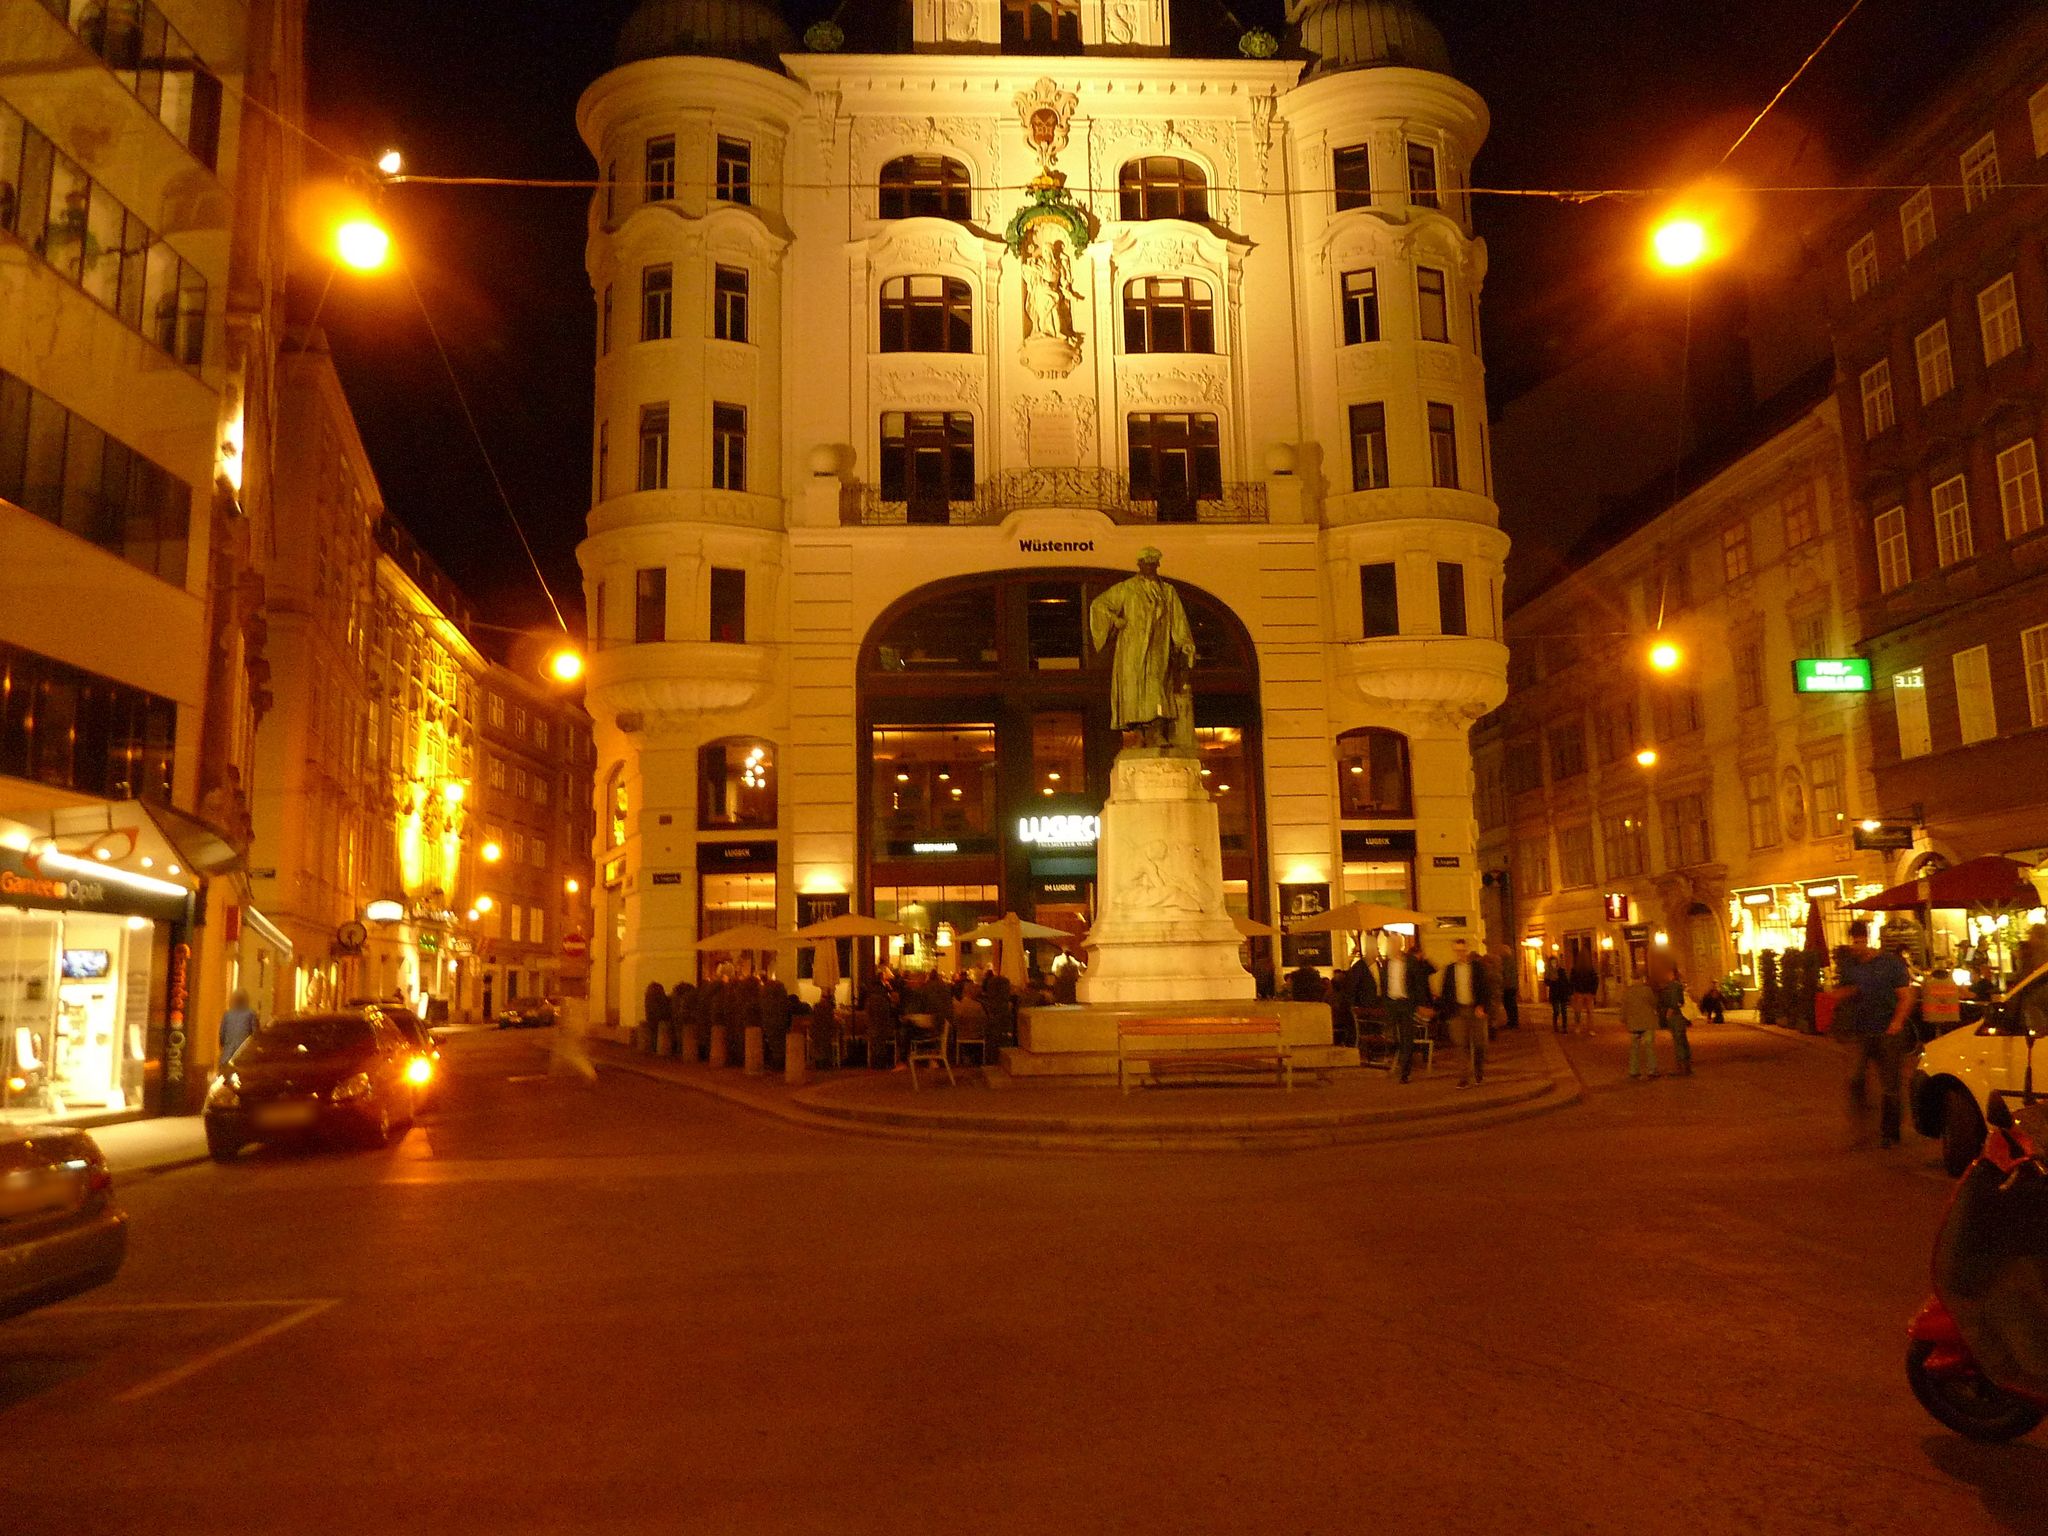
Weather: clear
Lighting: night
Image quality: slightly poor
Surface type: driving surface
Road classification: cycleway, living_street
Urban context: urban centre
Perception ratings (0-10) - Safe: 5.95, Lively: 7.05, Beautiful: 1.2, Boring: 5.18, Depressing: 3.63, Wealthy: 6.64